Interaction volume radius: 5 \u00c5
Interaction volume height: 10 \u00c5
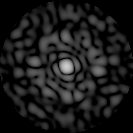
Disorder parameter: 0.9057